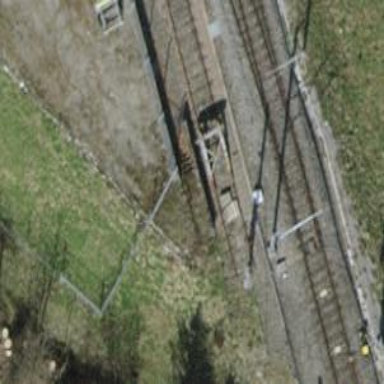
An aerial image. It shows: Railway line with contact line electrification. This is spur service line.